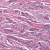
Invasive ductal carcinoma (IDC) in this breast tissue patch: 1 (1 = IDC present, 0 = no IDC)